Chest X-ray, AP view. Patient: 62 years old, sex M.
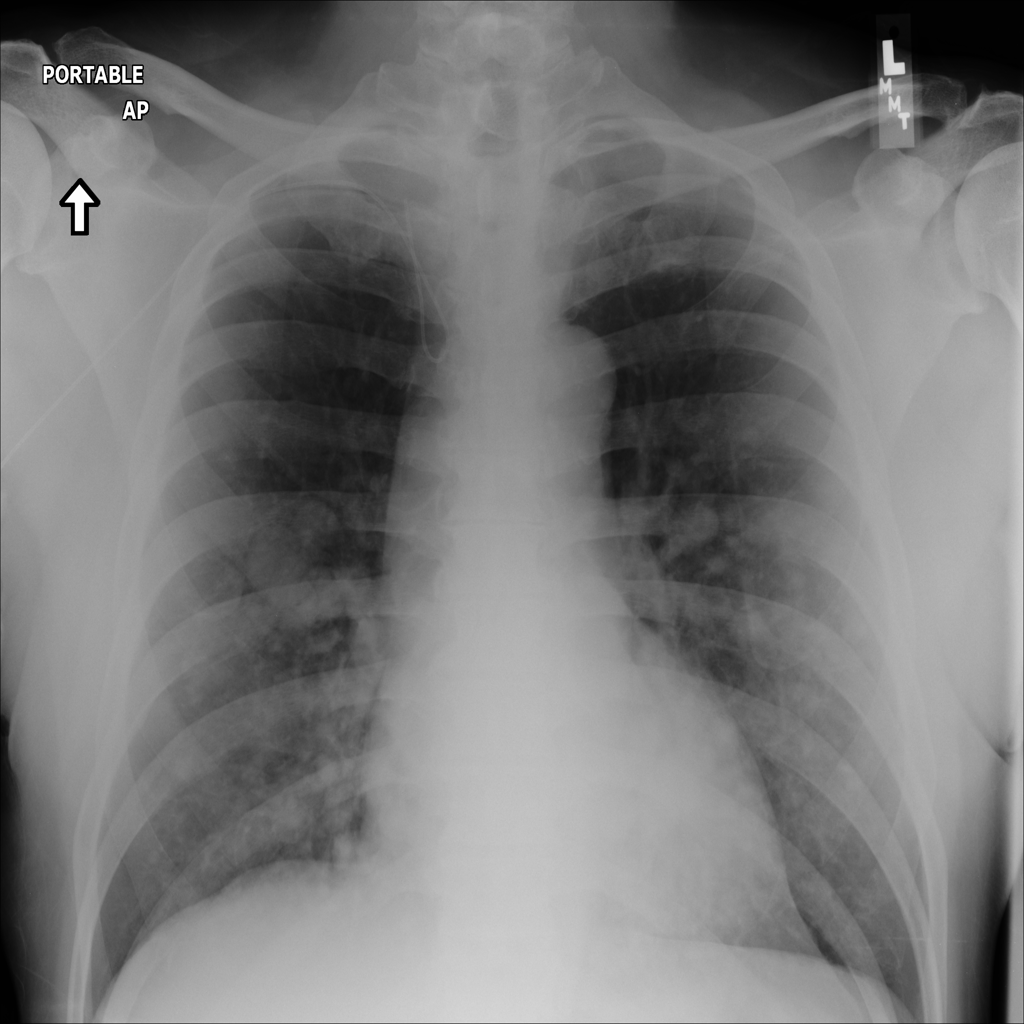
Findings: Mass